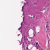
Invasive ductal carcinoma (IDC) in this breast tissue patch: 0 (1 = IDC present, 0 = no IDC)